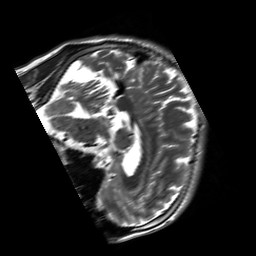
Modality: T2w
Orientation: sagittal
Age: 29
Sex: male
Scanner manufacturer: siemens
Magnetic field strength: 3 T
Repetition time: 8.53 s
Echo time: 0.091 s